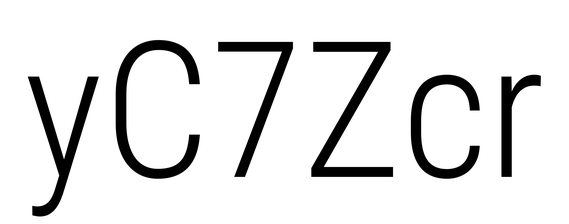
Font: Roboto_Condensed_Light